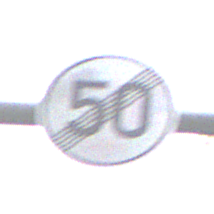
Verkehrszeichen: EndeGeschwindigkeit50
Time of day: Midday
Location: Outdoor (Nature)
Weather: Overcast
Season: Autumn
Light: Natural